Question: When performing pre-upgrade check for content manager database from Tridion 2009 SP1 to 2011 SP1 I recieve the following error in manager and log files.
Any clues?
'''
<TdmLog DateCreated="2012-04-19T10:20:26" ApplicationVersion="6.1.0.996">
<Event DateTime="2012-04-19T10:20:26" Id="0" Type="1">
<ErrorCode>0</ErrorCode>
<Description>Tridion Content Management Database Upgrade Analysis</Description>
<Source>MainModule.ProcessScripts</Source>
</Event>
'''

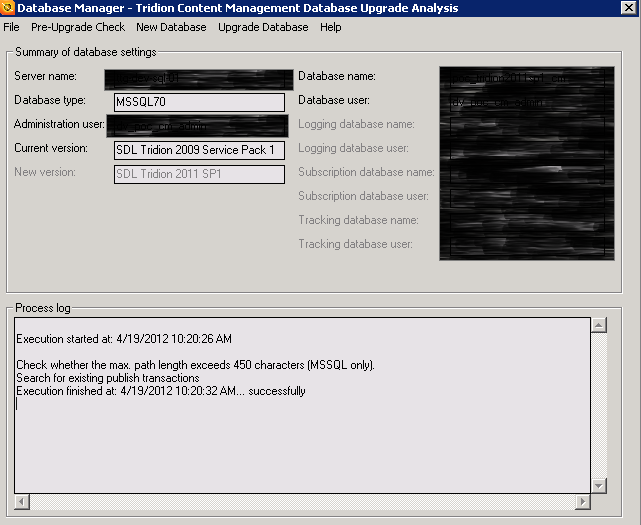
Answer: '<ErrorCode>0</ErrorCode>' suggests that it's OK? I suspect that this is a success message, maybe double check with Customer Support.